Field crop: tomato
Growth stage: 1
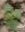
Species: solanum